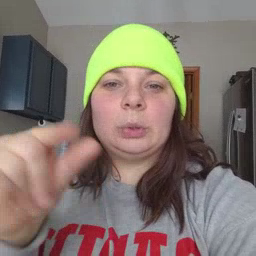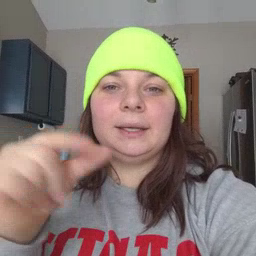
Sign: green